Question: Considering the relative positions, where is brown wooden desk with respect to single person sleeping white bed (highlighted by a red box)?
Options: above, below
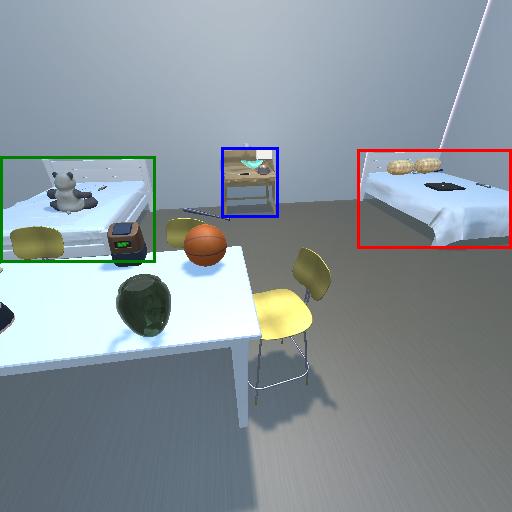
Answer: above